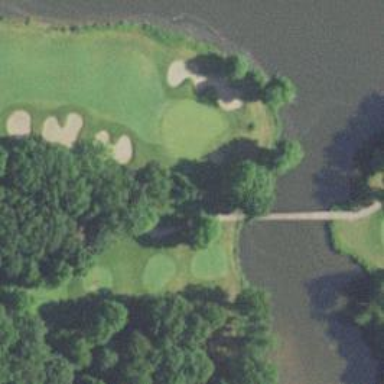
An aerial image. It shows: Path used for both walking and golf.